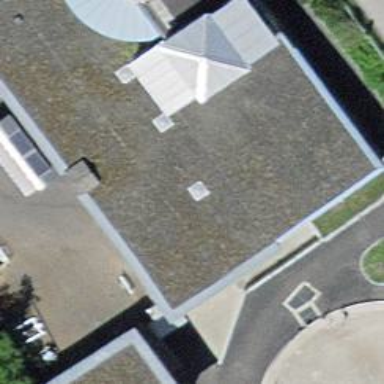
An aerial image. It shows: Building with tiled roof.